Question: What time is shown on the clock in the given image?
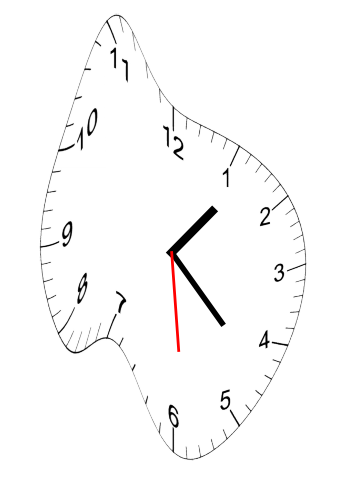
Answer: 01:22:29